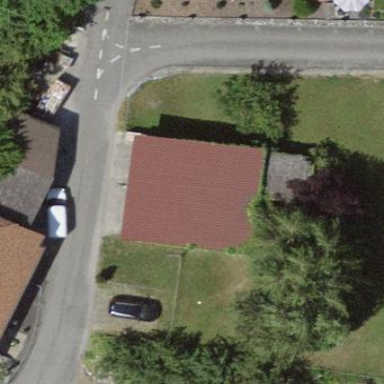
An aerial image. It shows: Garage.